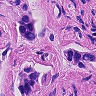
Metastatic tissue present: yes